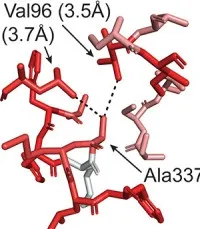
(E) A337 is shown in the above structure with PyMOL version 2.3.4. (Schrodinger, LLC. ) with its closest interactors Leu457 and Val96. Dotted lines mark the quantified distances between the side chain atoms. The color codes for hydrophobicity, whereby red is strongly hydrophobic and white is strongly hydrophilic. This indicates that Ala337 is in a strongly hydrophobic environment. The plugin color_h was used on the basis of a previously established hydrophobicity grading.
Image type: radiology (ct)